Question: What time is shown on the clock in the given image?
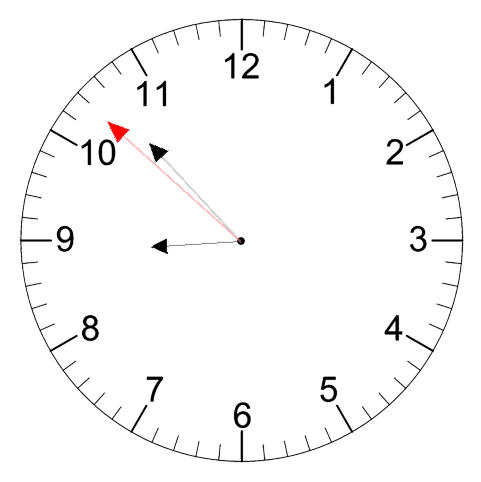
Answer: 08:52:52